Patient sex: F
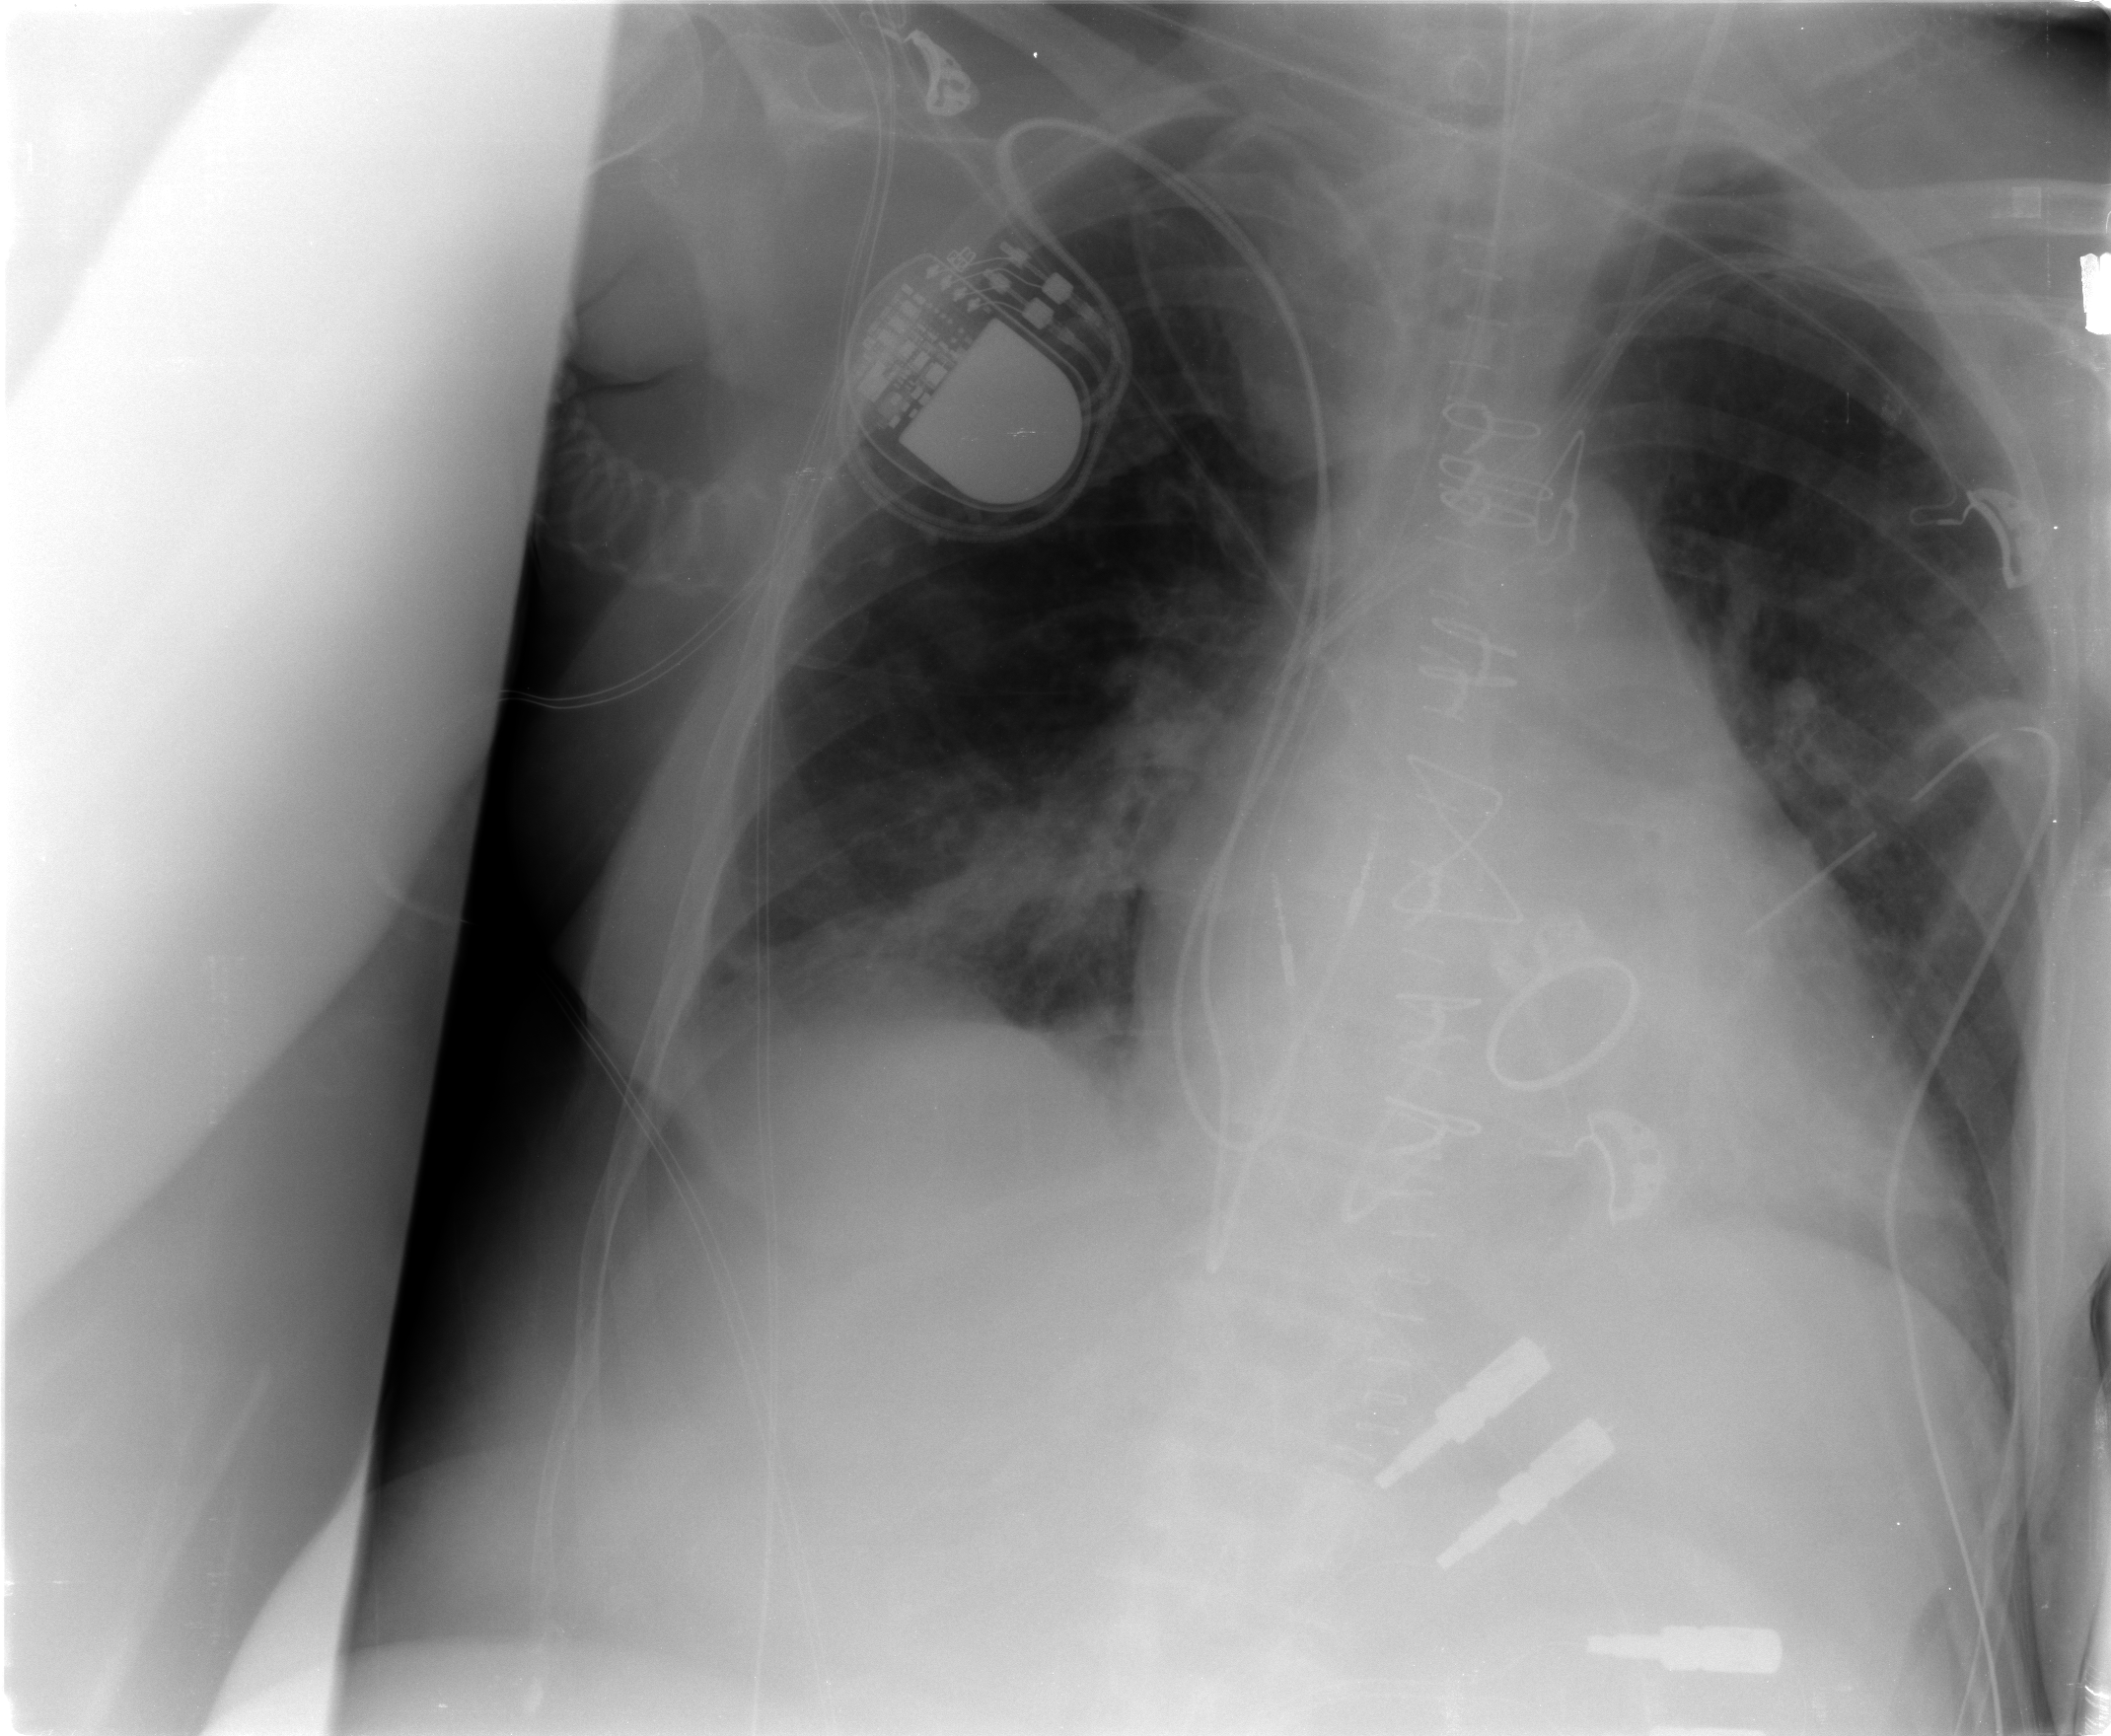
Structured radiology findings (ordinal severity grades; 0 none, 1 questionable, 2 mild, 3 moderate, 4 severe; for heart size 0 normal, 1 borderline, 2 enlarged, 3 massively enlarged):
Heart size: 2
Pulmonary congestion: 1
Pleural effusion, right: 2
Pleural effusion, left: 2
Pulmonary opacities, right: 2
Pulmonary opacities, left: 0
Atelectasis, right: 2
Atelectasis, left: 2